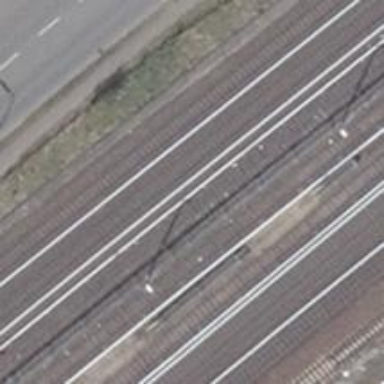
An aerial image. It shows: Yard serving light rail electrified at the bottom.